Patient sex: F
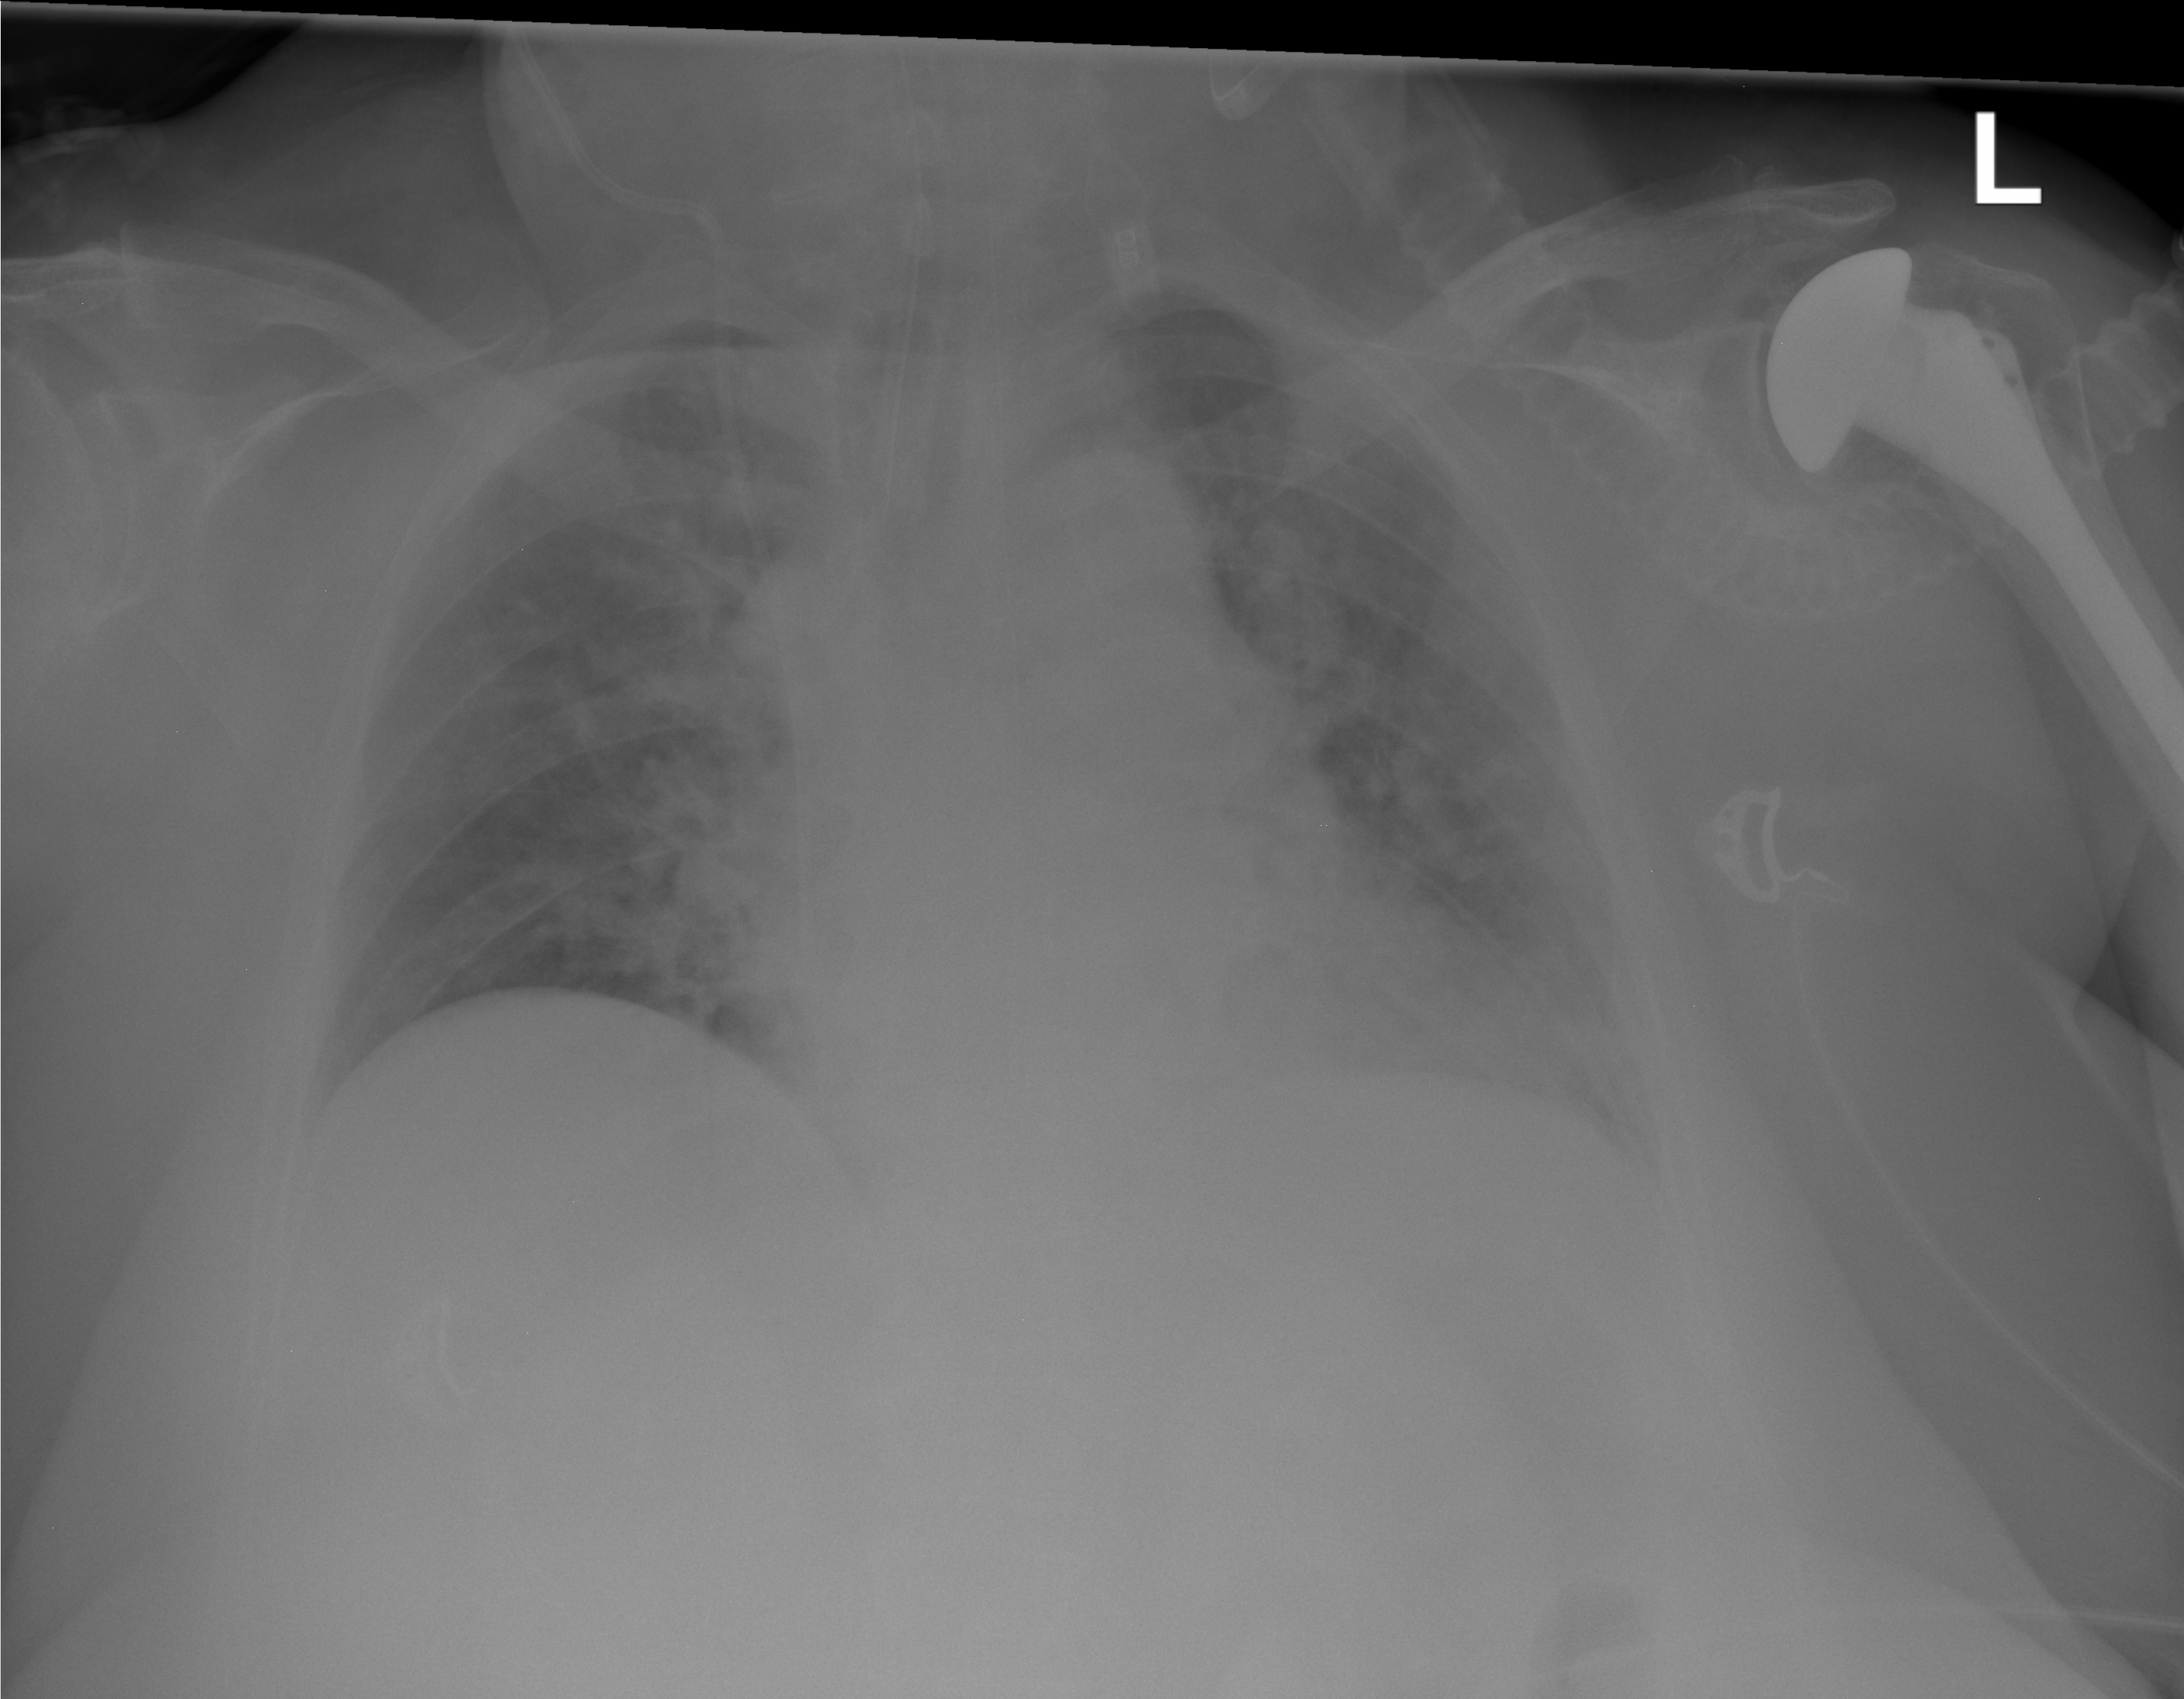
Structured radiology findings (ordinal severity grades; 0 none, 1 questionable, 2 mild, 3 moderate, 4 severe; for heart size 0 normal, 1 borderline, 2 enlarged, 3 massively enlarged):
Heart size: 2
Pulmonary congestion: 2
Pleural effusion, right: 0
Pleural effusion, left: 2
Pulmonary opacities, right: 3
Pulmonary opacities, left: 3
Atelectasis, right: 0
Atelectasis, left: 2